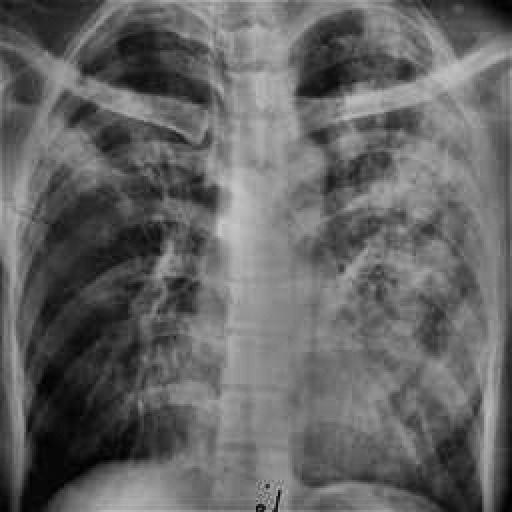
Finding: TUBERCULOSIS